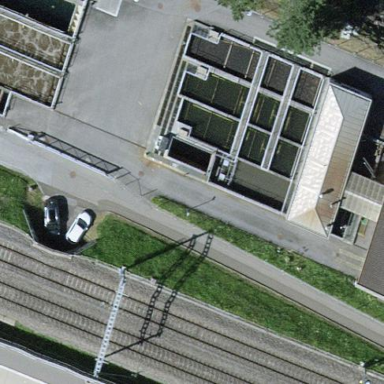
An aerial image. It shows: View of wastewater plant.